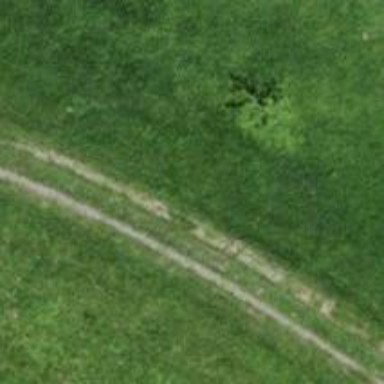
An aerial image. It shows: Grass track with Grade 4 tracktype.